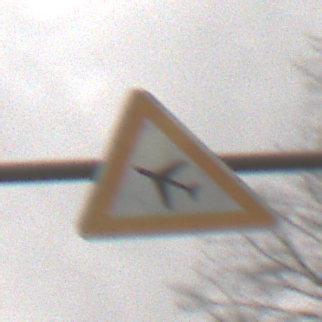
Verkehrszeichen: FlugbetriebRechts
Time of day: Midday
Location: Outdoor (Nature)
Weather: Overcast
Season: NotSpecified
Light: Natural